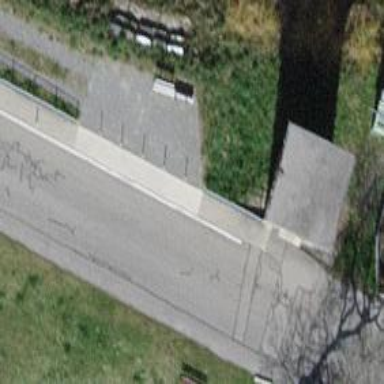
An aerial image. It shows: Bollard.